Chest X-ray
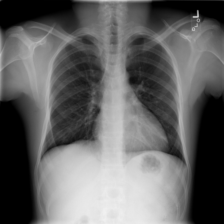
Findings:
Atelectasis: negative
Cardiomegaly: negative
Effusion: negative
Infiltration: negative
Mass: negative
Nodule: negative
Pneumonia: negative
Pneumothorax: negative
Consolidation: negative
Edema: negative
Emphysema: negative
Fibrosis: negative
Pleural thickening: negative
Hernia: negative